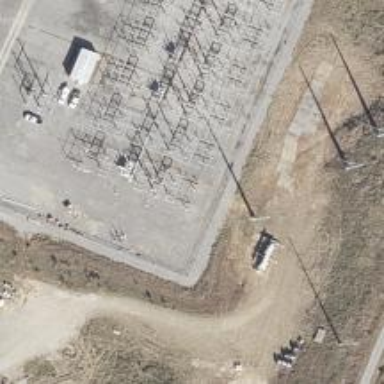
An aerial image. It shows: Power pole.